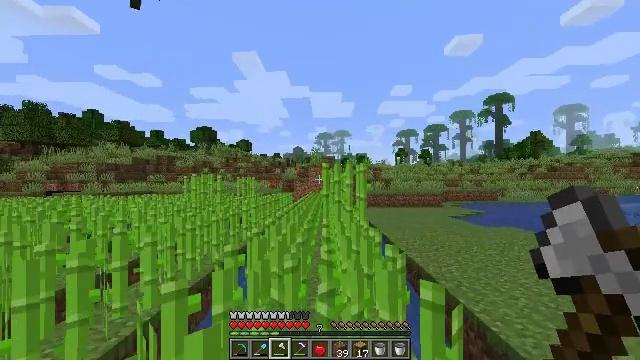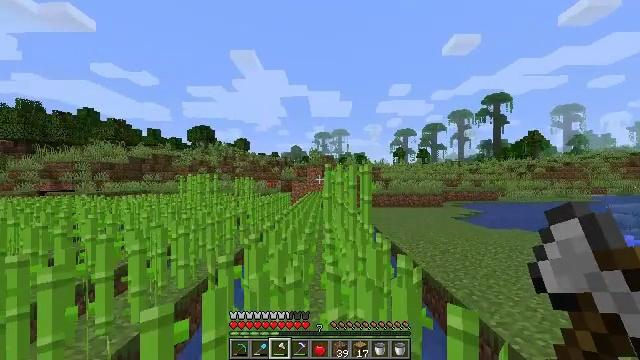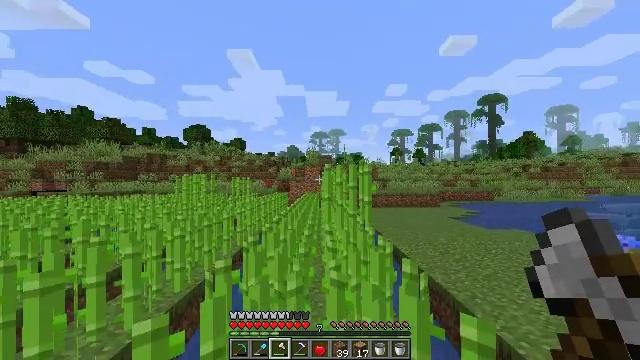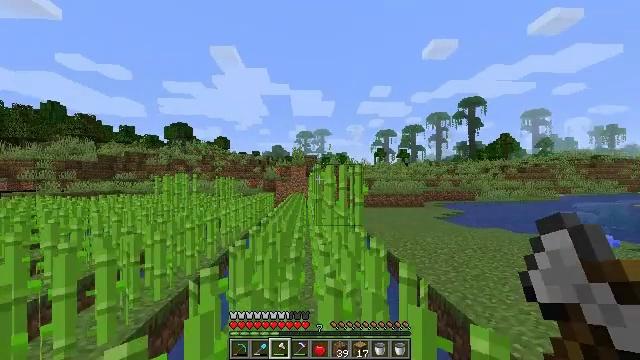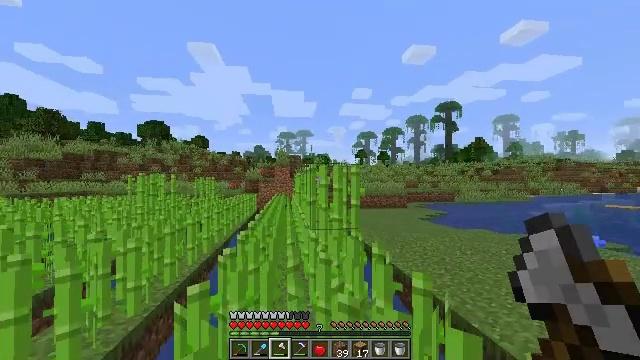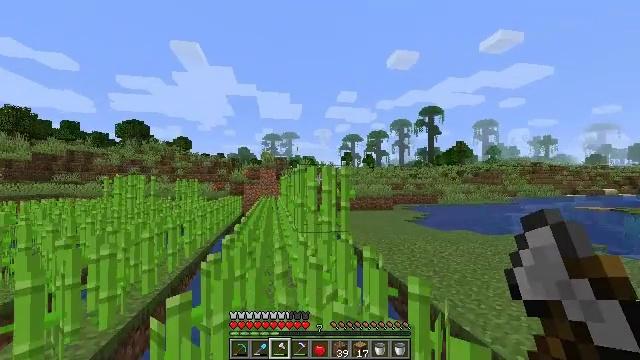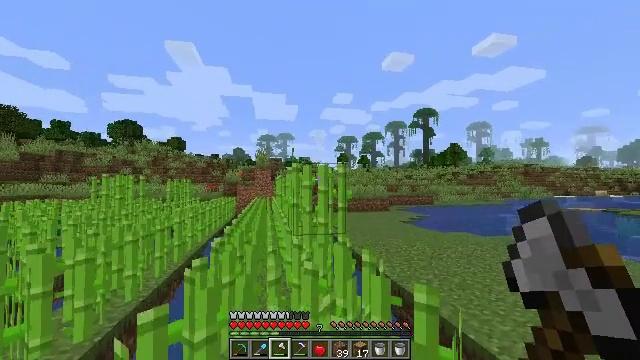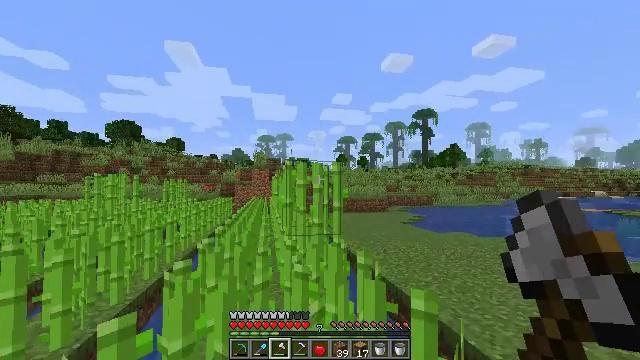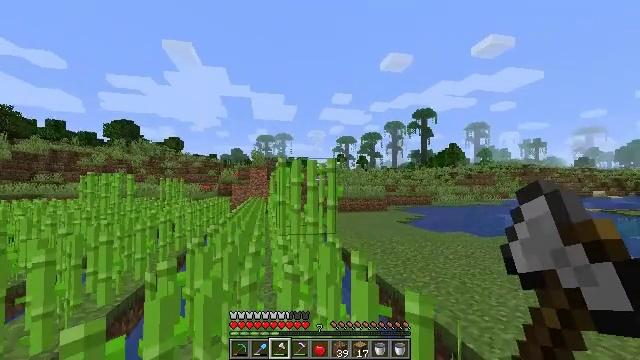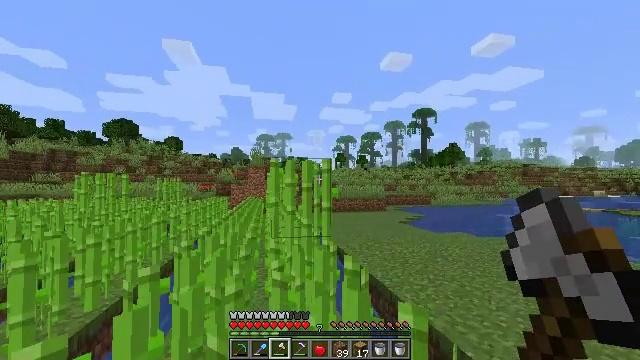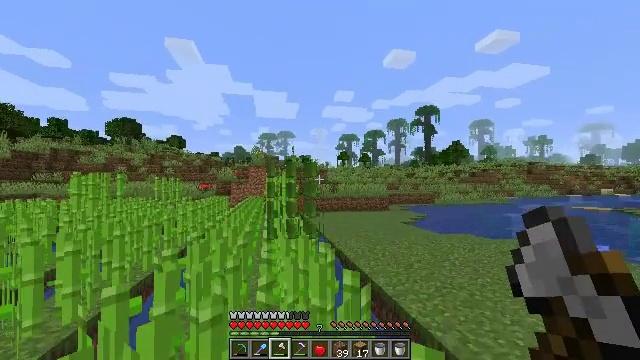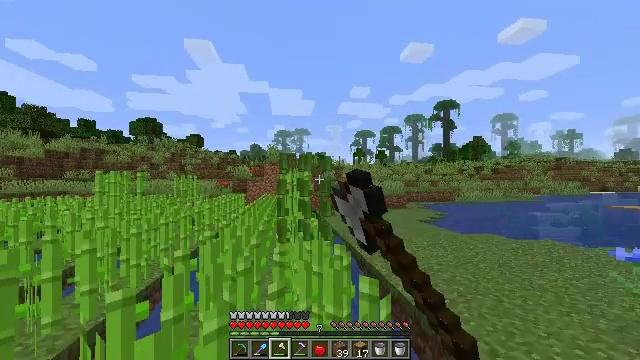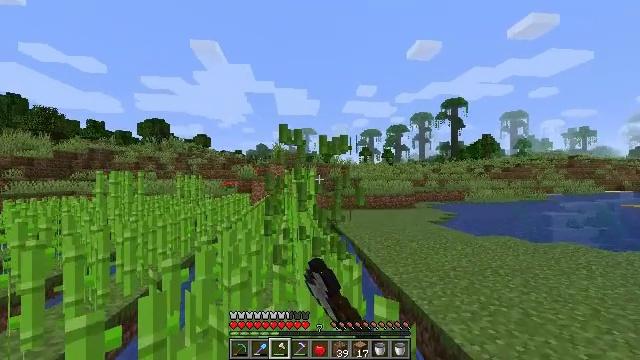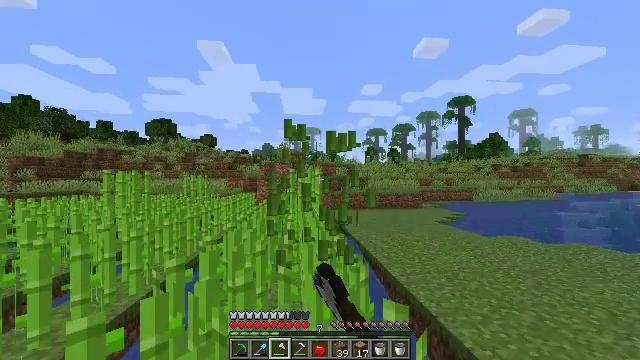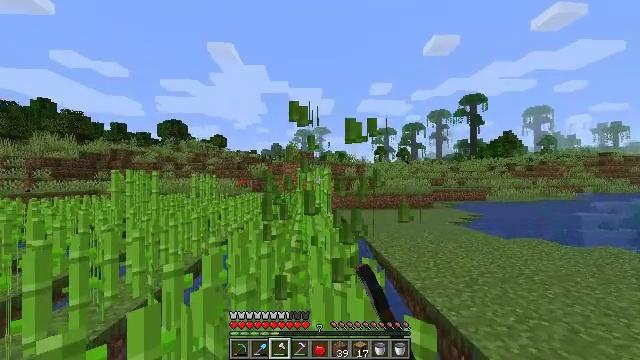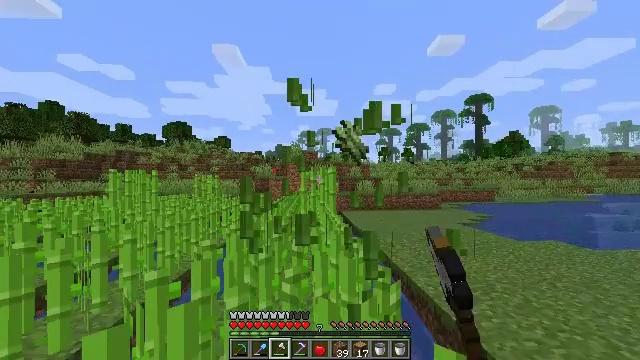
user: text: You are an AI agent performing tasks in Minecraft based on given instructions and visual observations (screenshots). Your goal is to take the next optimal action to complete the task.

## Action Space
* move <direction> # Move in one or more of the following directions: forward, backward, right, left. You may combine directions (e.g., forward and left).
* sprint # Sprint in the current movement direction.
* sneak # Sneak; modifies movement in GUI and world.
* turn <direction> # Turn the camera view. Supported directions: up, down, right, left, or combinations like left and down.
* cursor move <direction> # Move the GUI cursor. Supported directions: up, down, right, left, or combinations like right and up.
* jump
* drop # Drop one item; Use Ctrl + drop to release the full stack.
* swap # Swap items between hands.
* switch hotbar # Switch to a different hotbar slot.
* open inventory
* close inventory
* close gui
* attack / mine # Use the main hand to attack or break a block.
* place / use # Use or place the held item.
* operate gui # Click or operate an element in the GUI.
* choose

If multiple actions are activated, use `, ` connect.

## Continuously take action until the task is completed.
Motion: motion action
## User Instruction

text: Collect sugar cane near water sources.
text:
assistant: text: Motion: move forward and move left
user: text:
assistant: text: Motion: move forward and move left
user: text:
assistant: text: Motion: move forward and move left, turn right
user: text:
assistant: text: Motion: move forward and move left, turn right
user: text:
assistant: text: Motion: move forward, turn right
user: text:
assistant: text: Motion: move forward and move right, turn right
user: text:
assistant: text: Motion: move forward and move right
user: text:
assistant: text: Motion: move forward and move right
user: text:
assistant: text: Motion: move forward
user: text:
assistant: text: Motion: move forward, attack / mine
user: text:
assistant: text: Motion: move forward, turn left, attack / mine
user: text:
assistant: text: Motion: move forward, turn left, attack / mine
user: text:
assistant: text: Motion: move forward, turn left, attack / mine
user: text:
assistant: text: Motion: move forward, turn left, attack / mine
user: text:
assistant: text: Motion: move forward, attack / mine
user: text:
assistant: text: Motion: move forward, attack / mine
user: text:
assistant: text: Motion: move forward, attack / mine
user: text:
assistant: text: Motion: move forward
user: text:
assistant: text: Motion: move forward
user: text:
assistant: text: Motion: move forward
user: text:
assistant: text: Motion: move forward
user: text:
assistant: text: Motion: move forward
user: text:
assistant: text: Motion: move forward
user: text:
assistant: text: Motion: move forward
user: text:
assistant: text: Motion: move forward, turn left
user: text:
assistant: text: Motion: move forward, turn left
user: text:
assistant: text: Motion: move forward
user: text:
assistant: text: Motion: move forward
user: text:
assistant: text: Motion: move forward
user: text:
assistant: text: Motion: move forward, attack / mine